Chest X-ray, PA view. Patient: 19 years old, sex F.
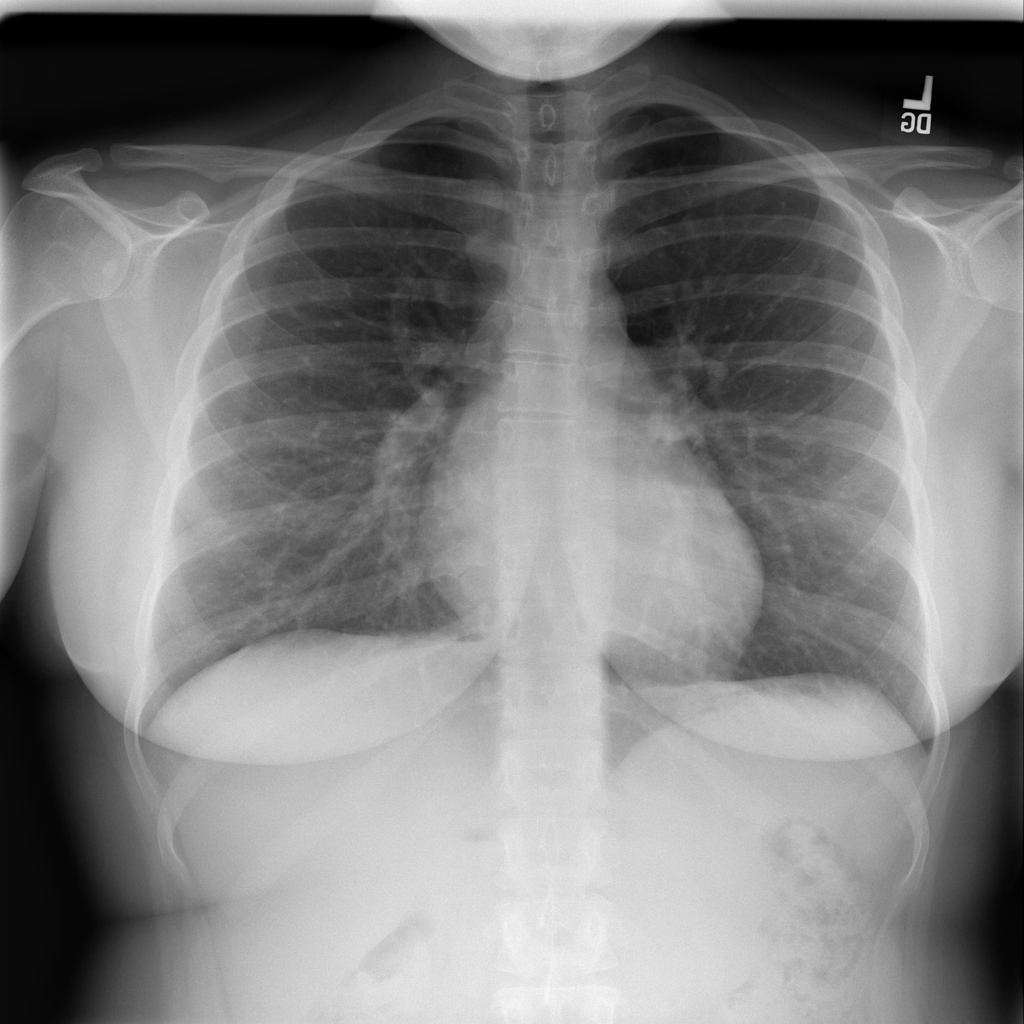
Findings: No Finding